Field crop: maize
Growth stage: 2
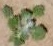
Species: chenopodium